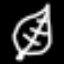
Label: leaf